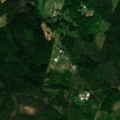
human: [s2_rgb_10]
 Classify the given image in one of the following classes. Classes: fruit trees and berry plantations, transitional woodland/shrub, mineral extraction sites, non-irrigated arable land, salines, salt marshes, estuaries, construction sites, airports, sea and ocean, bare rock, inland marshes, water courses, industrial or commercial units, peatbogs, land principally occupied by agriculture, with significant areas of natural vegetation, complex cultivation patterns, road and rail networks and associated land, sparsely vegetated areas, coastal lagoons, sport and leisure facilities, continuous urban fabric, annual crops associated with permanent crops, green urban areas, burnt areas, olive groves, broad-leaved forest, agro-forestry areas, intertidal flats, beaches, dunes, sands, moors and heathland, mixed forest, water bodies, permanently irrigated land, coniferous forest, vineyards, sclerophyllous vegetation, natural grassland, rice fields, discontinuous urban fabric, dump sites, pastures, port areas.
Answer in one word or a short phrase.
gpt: land principally occupied by agriculture, with significant areas of natural vegetation, mixed forest, transitional woodland/shrub